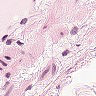
Metastatic tissue present: no